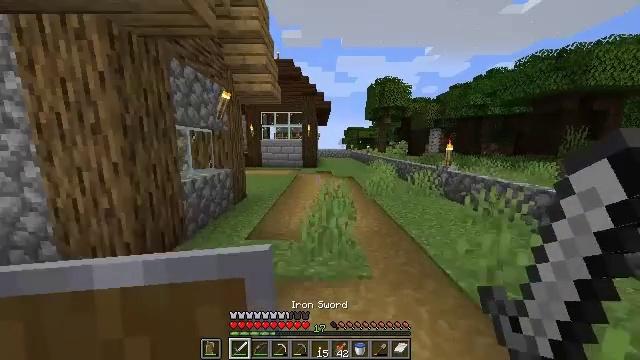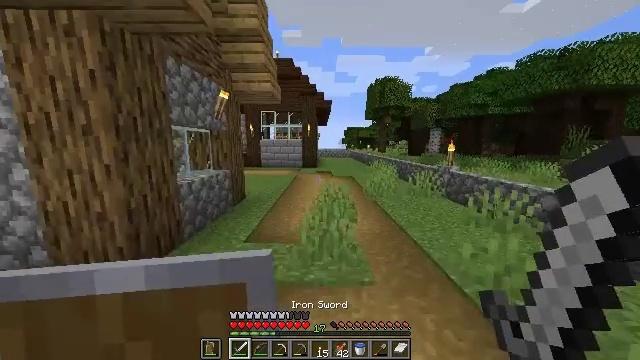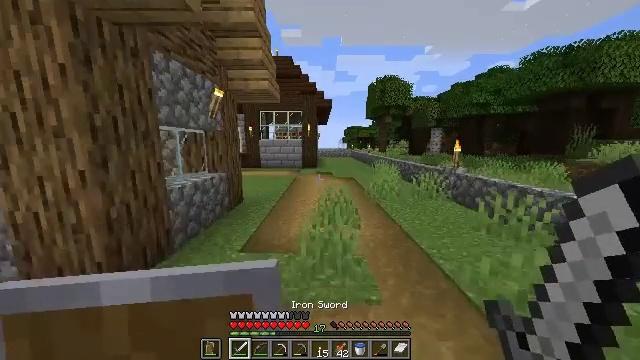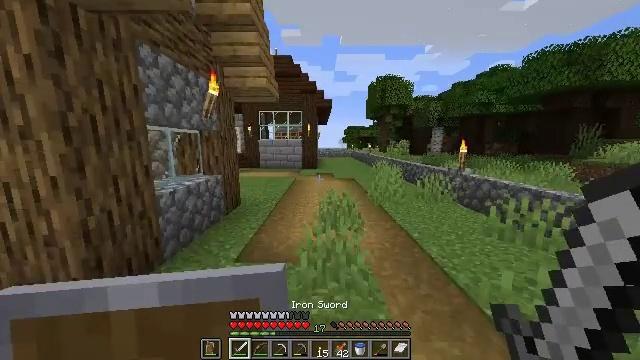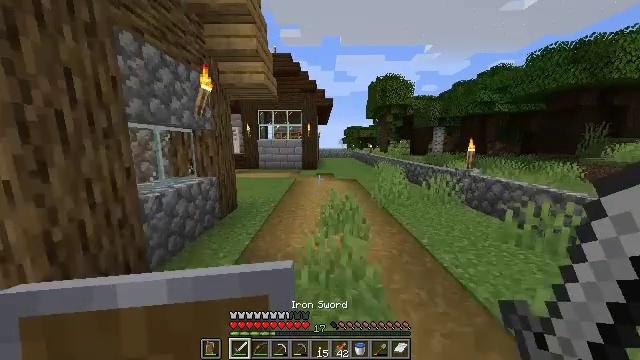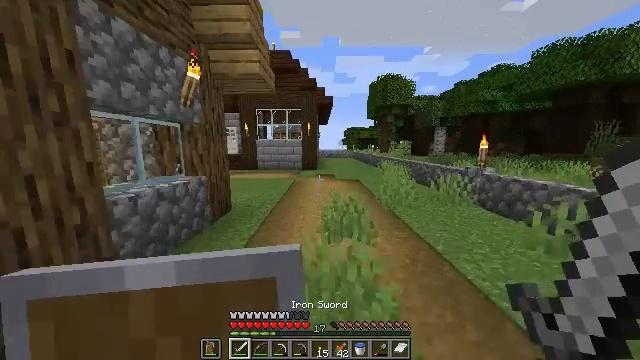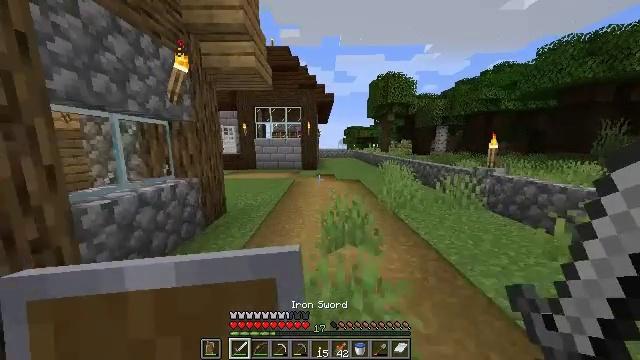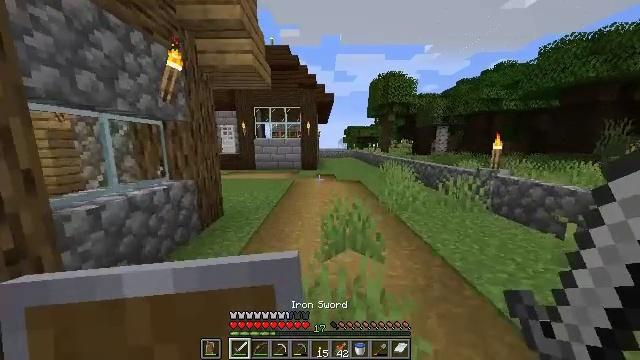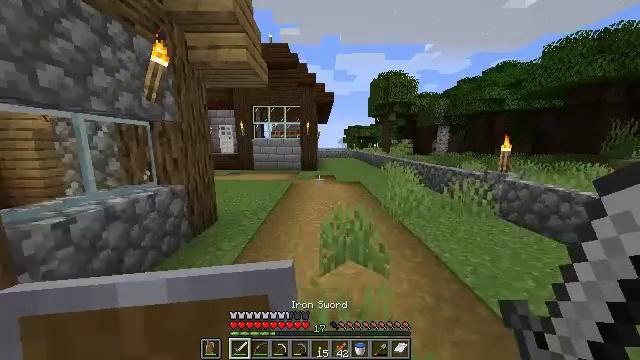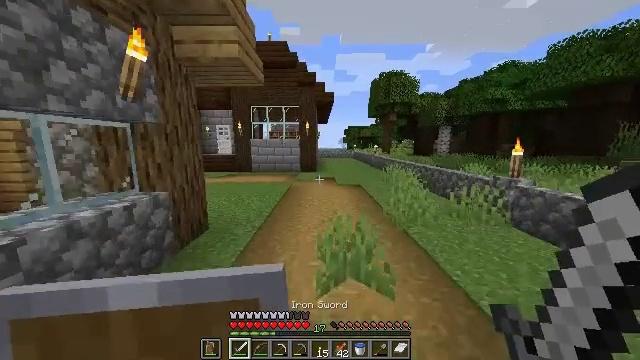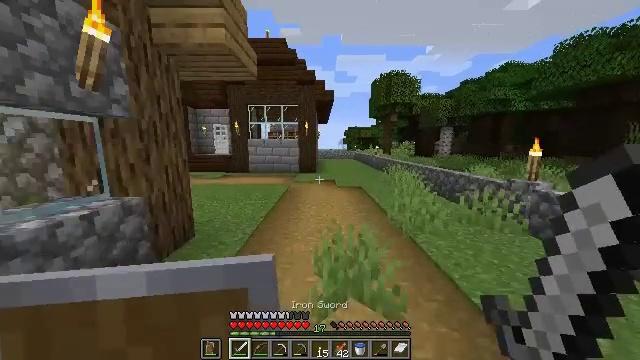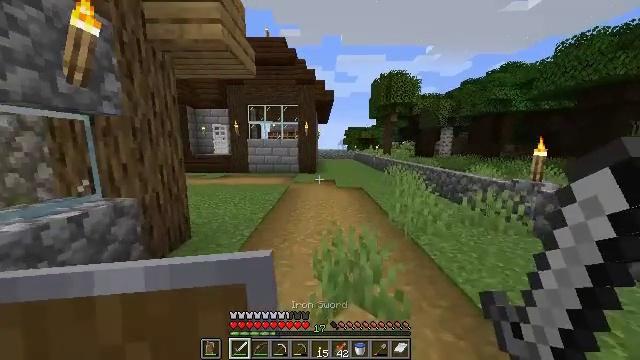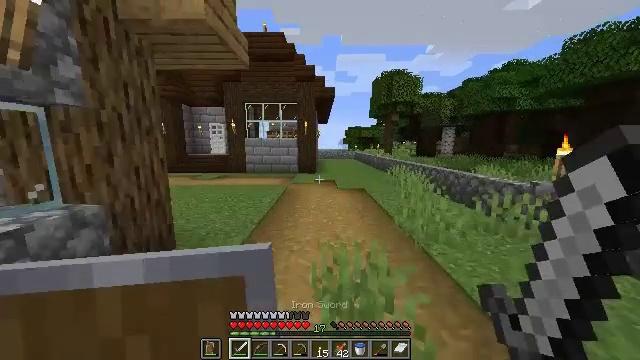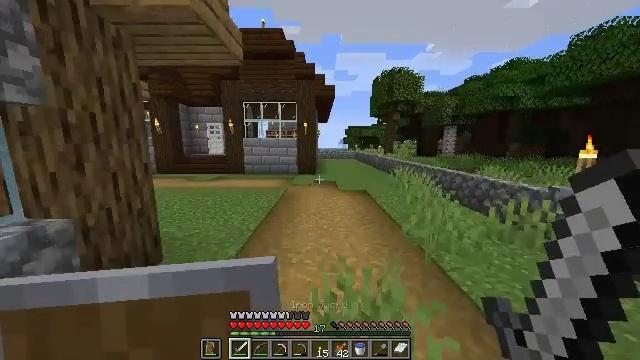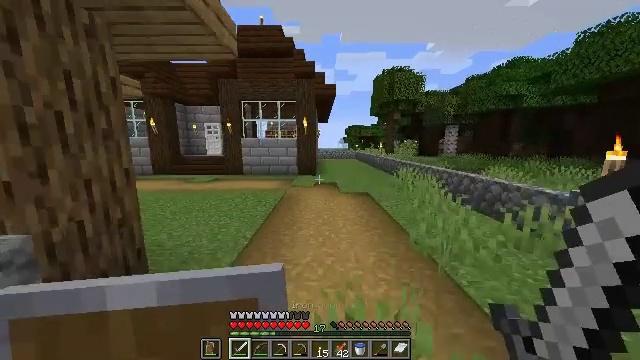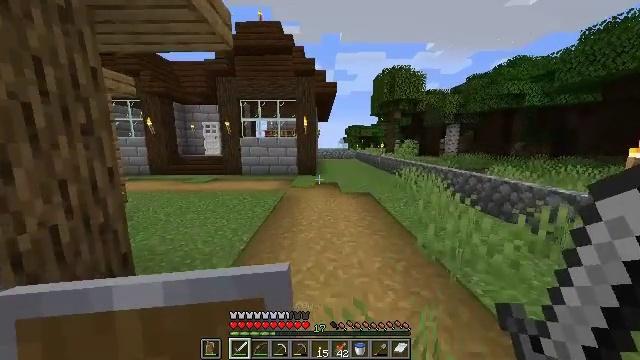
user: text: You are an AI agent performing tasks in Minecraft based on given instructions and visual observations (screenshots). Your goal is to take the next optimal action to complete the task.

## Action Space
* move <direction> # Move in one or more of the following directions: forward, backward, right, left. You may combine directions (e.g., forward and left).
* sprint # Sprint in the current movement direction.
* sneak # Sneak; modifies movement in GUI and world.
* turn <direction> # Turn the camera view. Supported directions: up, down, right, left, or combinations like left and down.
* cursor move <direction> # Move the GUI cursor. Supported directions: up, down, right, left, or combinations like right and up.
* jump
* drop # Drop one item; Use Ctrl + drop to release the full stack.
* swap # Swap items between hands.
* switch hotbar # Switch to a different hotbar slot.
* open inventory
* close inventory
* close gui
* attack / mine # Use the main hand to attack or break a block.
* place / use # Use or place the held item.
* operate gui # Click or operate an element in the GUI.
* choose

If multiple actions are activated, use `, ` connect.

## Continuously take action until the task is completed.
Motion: motion action
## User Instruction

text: Open your crafting table and make a redstone block.
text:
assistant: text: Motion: move forward
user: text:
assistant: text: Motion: move forward
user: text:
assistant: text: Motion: move forward
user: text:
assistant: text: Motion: move forward
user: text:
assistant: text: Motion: move forward
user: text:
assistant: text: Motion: move forward, sprint
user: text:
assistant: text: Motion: move forward, sprint
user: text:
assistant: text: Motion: move forward, sprint
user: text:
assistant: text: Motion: move forward
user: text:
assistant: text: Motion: move forward
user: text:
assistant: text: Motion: move forward
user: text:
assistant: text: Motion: move forward
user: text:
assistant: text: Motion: move forward
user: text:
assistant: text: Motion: move forward
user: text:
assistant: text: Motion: move forward
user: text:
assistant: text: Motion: move forward
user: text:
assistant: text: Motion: move forward
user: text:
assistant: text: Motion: move forward
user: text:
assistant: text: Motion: move forward
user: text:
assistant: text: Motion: no_op
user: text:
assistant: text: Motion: no_op
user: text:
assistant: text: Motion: no_op
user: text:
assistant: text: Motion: no_op
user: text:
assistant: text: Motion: no_op
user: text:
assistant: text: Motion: no_op
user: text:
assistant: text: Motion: no_op
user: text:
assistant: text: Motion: no_op
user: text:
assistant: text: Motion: no_op
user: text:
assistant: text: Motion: no_op
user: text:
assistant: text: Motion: no_op